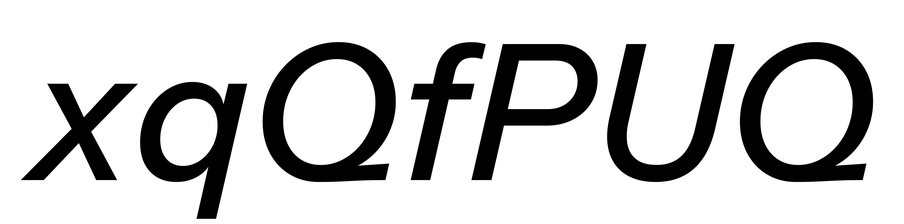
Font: InstrumentSans-Italic_Medium_Italic